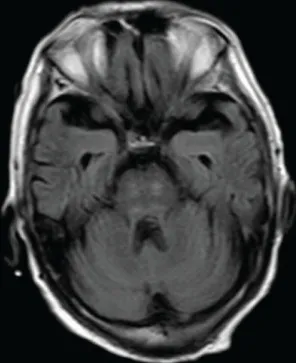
(A, B) FLAIR imaging revealed obvious high signal intensity in the pons and bilateral thalamus.
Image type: radiology (mri)